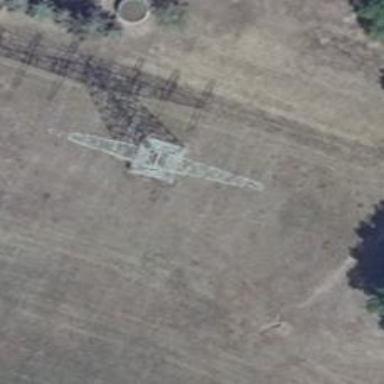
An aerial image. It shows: Power tower.